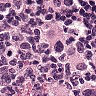
Metastatic tissue present: yes